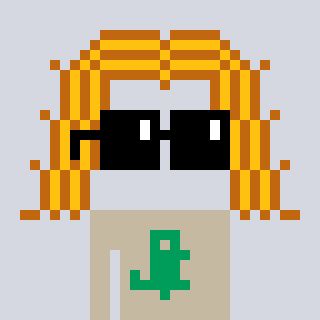
a pixel art character with square black sunglasses, a hair-shaped head and a bege-colored body on a cool background